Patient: sex M, age 49
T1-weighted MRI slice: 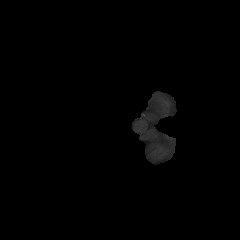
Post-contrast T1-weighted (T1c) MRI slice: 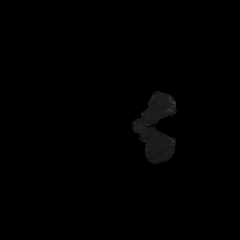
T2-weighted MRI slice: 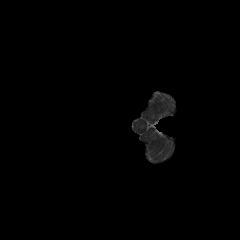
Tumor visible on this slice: no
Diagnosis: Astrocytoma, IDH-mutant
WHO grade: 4